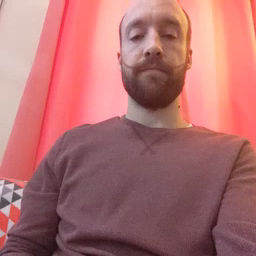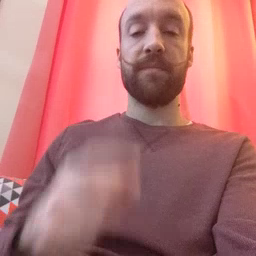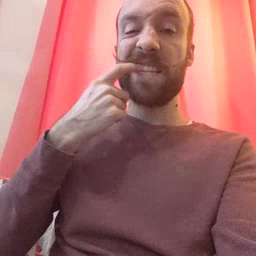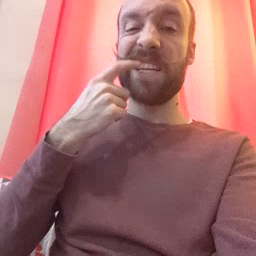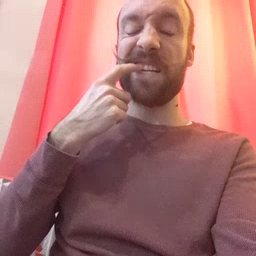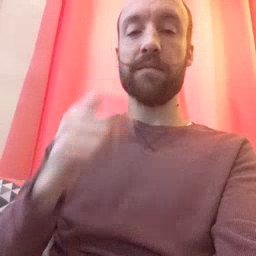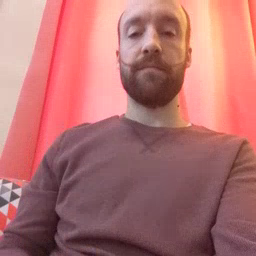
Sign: tooth